Aerial crown-view tile of a tropical tree (Barro Colorado Island, Panama), acquired 20240813:
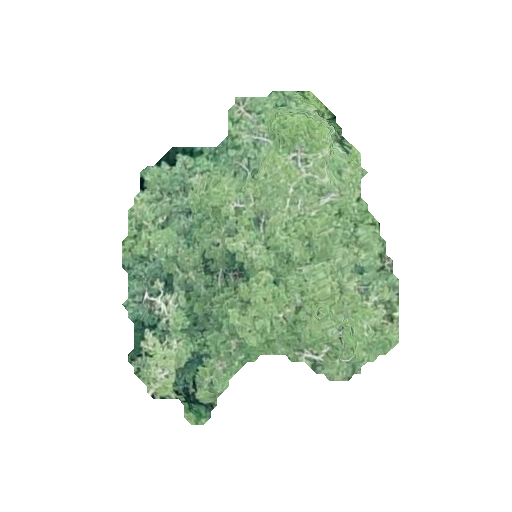
Species: Brosimum alicastrum
GBIF accepted scientific name: Brosimum alicastrum
Crown area: 95.059 m²